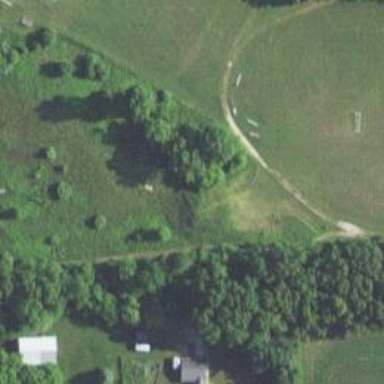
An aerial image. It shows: Disc golf tee area.